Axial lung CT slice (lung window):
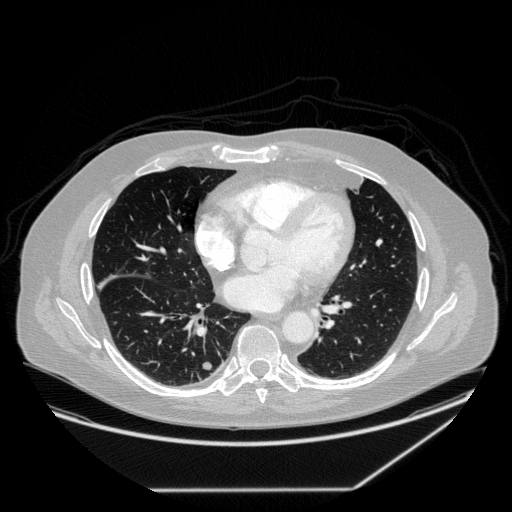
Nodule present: yes
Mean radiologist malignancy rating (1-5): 3